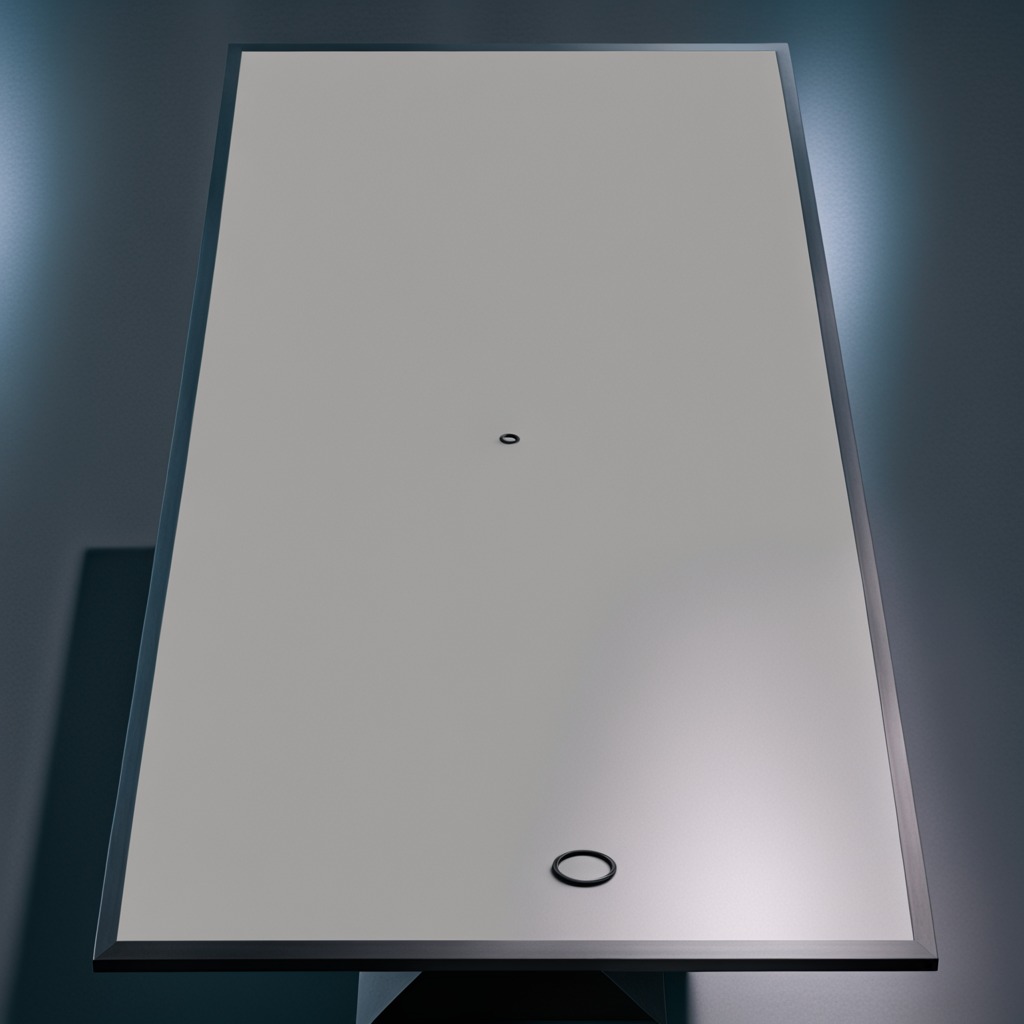
A rubber O-ring lying on the tabletop.